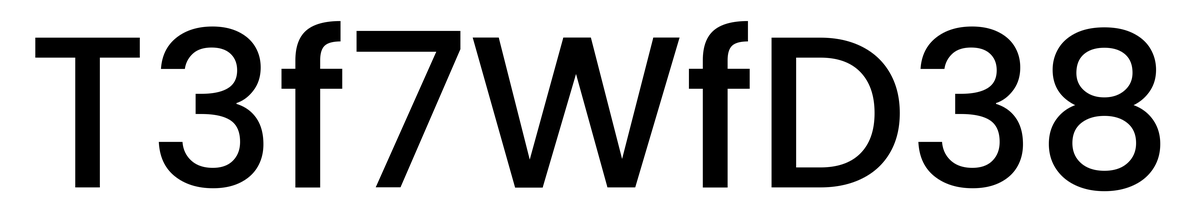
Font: Poppins-Medium